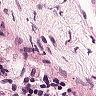
Metastatic tissue present: no